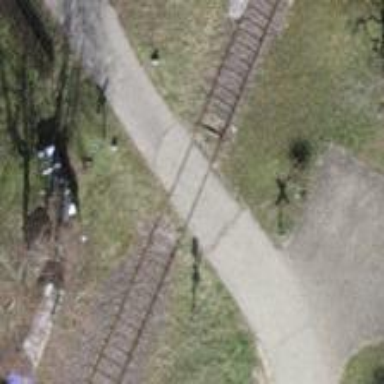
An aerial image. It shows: Level crossing along the railway.